Question: Please, give me some help in the following:
HTML code:
'''
<div id="medium_ribbon">
<ul class="up_rectangles">
<li id="first_up">&nbsp;</li>
<li id="second_up">&nbsp;</li>
<li id="third_up">&nbsp;</li>
<li id="fourth_up">&nbsp;</li>
</ul>
</div>
'''
Next, CSS code:
'''
#medium_ribbon {
text-align:center;
background-color:#172236;
padding-top:20px;
}
.up_rectangles{
list-style: none;
margin-bottom: 0px;
}
.up_rectangles li {
line-height: 200px;
width: 265px;
background-color: #C8CACF;
display: inline-block;
margin-right:15px;
}
.up_rectangles>li:last-child {
margin-right:0;
}
'''
Finally, the result:

The picture is a bit aligned to the right and I cannot discover the reason no matter how much I've tried.
Thank you
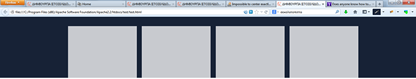
Answer: Your browser's default stylesheet automatically puts padding on '.up_rectangles'.
Simply reset if by applying this CSS rule:
'''
.up_rectangles{
padding: 0;
}
'''
Then it will work as expected: <URL>